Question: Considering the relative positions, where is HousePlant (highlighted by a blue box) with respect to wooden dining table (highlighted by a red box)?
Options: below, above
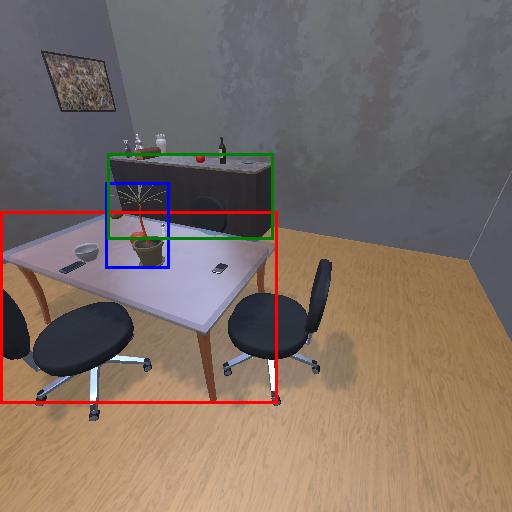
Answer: below